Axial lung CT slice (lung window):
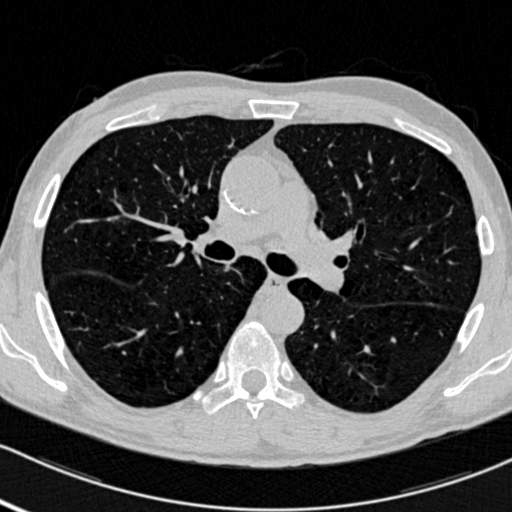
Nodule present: no